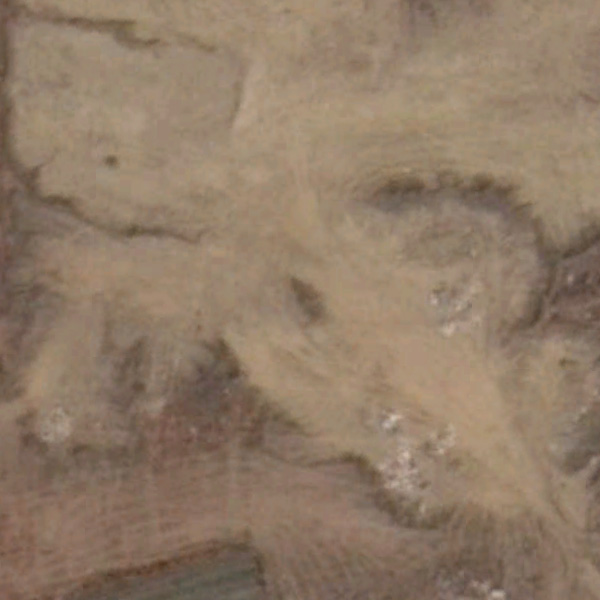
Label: BareLand